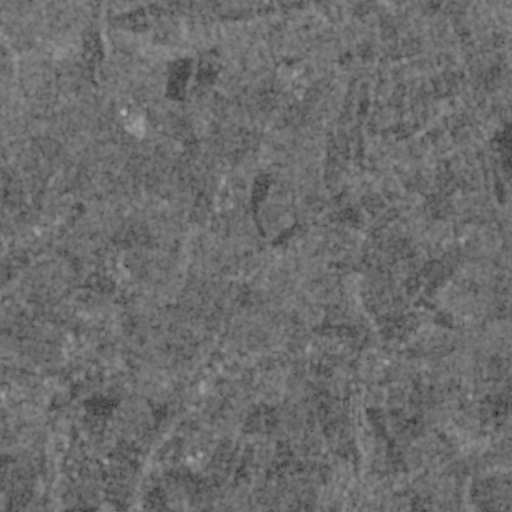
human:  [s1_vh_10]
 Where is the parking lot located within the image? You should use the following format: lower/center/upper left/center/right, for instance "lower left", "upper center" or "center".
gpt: The parking lot is located in the lower left of the image.
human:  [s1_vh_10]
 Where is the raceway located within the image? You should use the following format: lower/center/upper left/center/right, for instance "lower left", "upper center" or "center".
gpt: The raceway is located in the upper right of the image.
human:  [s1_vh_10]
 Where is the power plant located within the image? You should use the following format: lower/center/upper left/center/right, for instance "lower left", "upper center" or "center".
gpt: There is no power plant in the image.

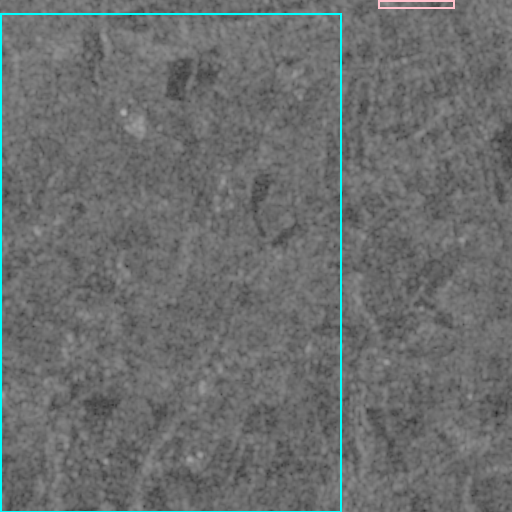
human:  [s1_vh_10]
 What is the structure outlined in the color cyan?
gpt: The structure outlined in cyan is a crop field.
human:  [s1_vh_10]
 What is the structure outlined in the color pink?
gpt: The structure outlined in pink is a park.
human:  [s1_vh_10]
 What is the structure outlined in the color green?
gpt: There is no green outline.